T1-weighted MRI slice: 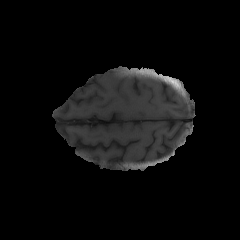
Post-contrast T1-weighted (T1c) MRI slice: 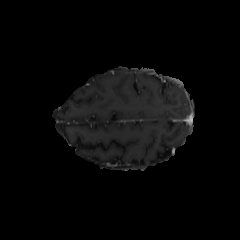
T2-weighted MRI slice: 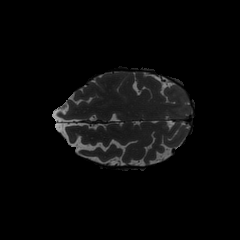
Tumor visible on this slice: no